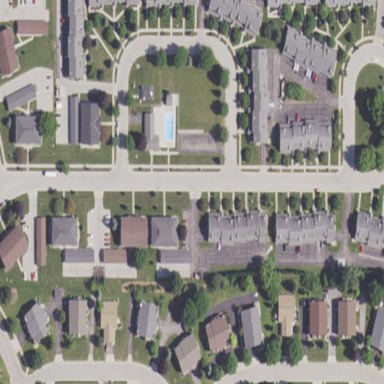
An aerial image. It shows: Condominium in residential area.